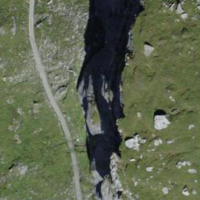
EUNIS habitat code: 31
Species observed at this site:
Saxifraga aizoides